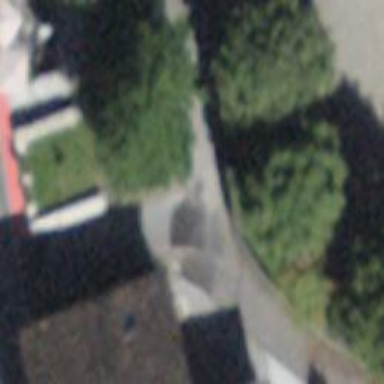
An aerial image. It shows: Retaining wall.